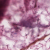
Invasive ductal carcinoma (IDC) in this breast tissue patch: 0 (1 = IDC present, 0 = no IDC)